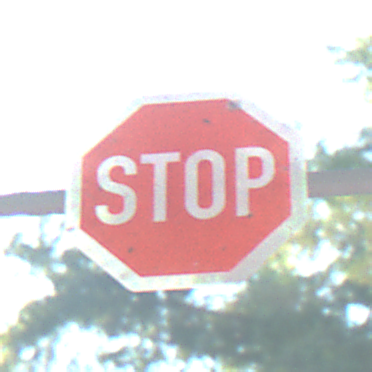
Verkehrszeichen: Stop
Umgebung: Outdoor, Nature
Tageszeit: MorningAfternoon
Wetter: PartlyCloudy
Licht: Natural
Jahreszeit: NotSpecified
Kontrast: HighContrast